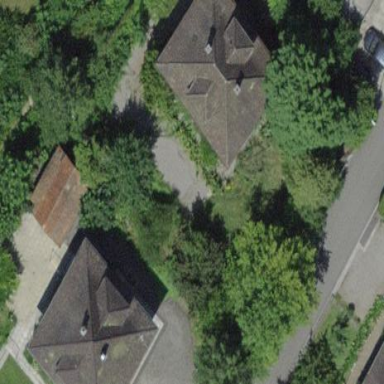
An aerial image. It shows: Detached building.